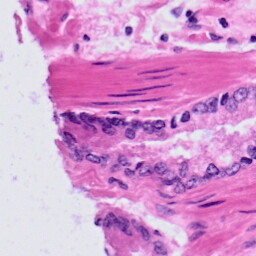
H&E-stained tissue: Prostate